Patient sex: M
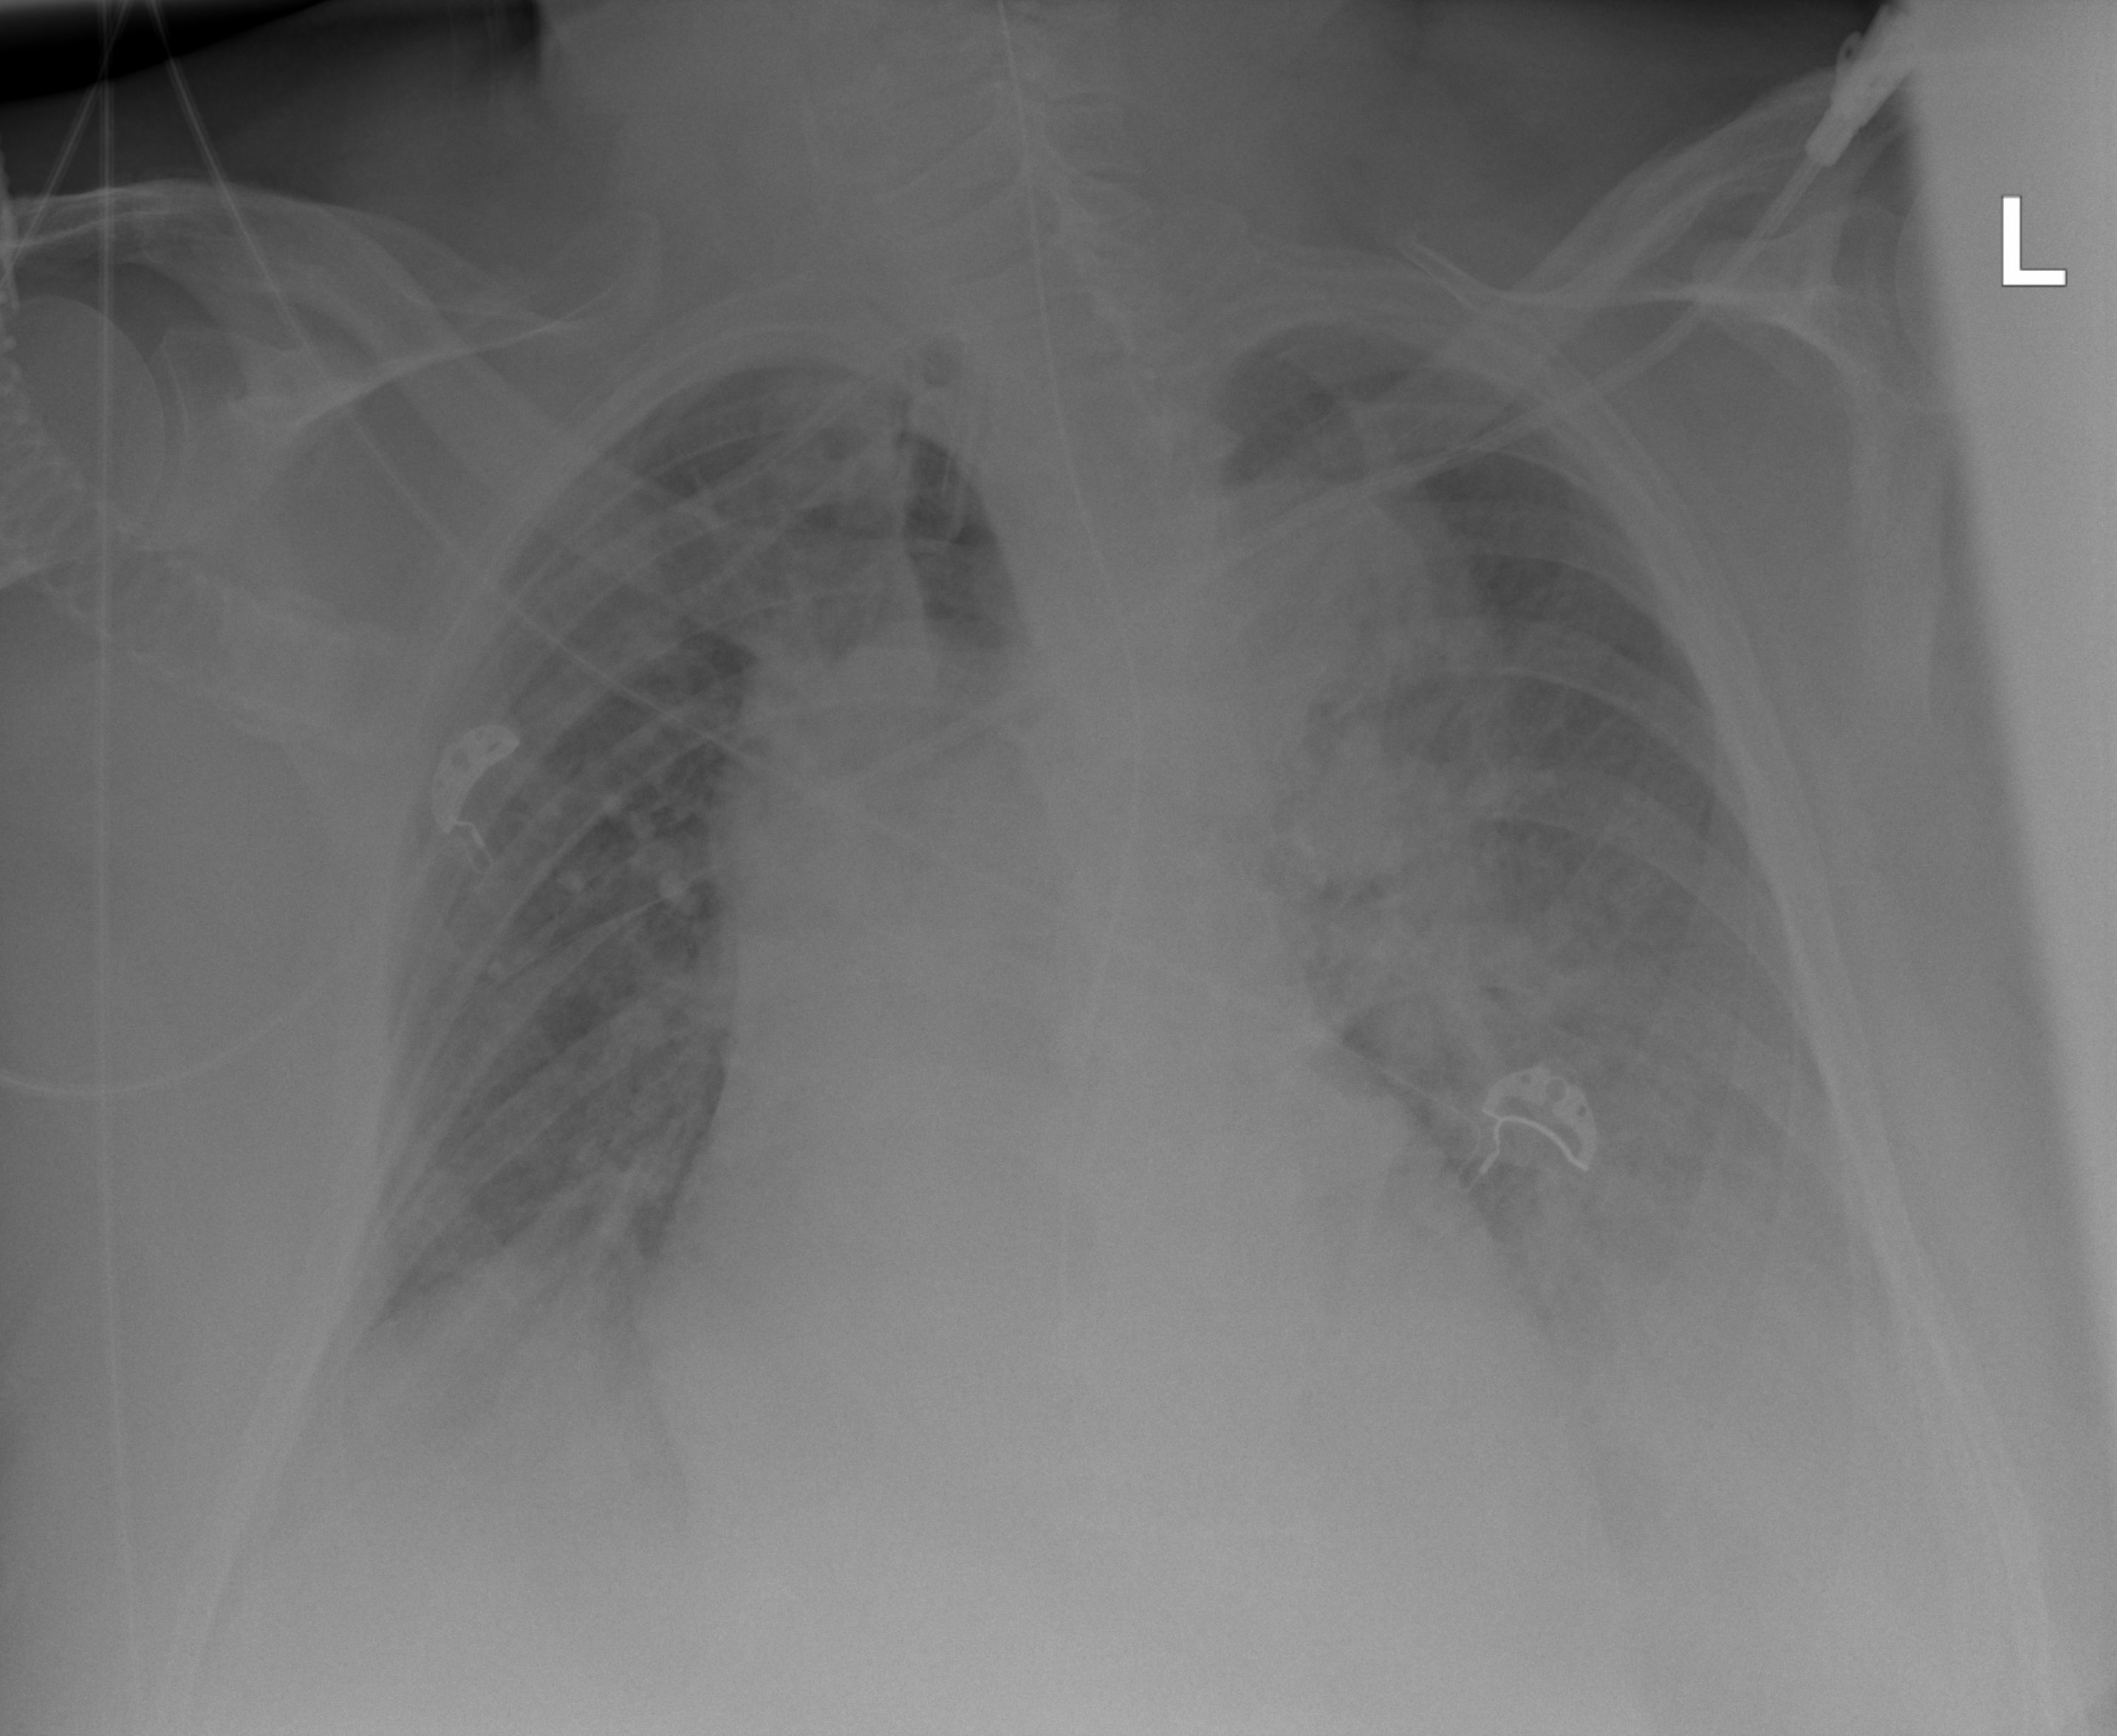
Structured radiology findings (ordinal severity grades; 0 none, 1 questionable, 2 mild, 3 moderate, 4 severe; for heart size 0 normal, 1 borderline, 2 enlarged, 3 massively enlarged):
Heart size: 2
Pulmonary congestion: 2
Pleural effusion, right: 1
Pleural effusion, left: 3
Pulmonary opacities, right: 2
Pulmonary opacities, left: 3
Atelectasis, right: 2
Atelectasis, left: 3